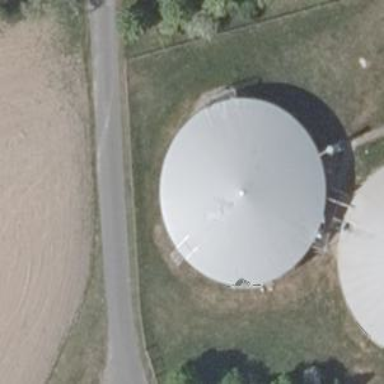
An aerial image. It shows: Storage building.